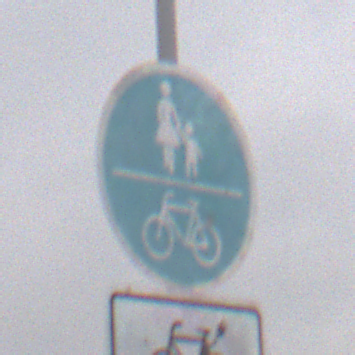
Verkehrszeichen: GemeinsamerGehUndRadweg
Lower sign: EinspurigeFahrzeugeFrei4
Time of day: Midday
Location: Outdoor (RoadRail)
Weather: Overcast
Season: NotSpecified
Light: Natural